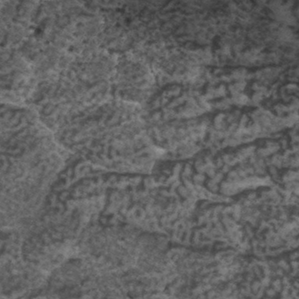
Label: frost